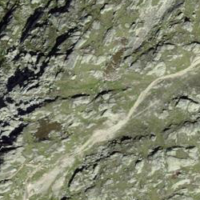
EUNIS habitat code: 31
Species observed at this site:
Sedum alpestre